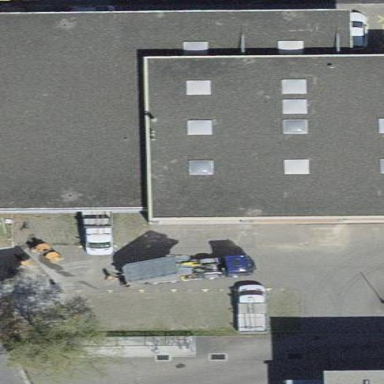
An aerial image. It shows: Industrial building used as recycling center that accepts scrap metal.